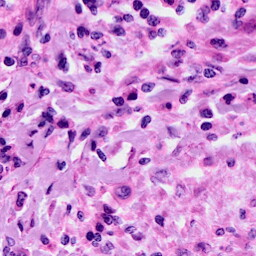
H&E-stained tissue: Cervix